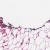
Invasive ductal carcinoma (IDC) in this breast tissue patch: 0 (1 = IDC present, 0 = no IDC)